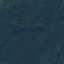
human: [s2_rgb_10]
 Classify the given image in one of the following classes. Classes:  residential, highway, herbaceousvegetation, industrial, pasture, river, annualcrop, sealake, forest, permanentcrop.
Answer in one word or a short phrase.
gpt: Forest